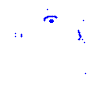
Particle: proton